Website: walmart
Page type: payment
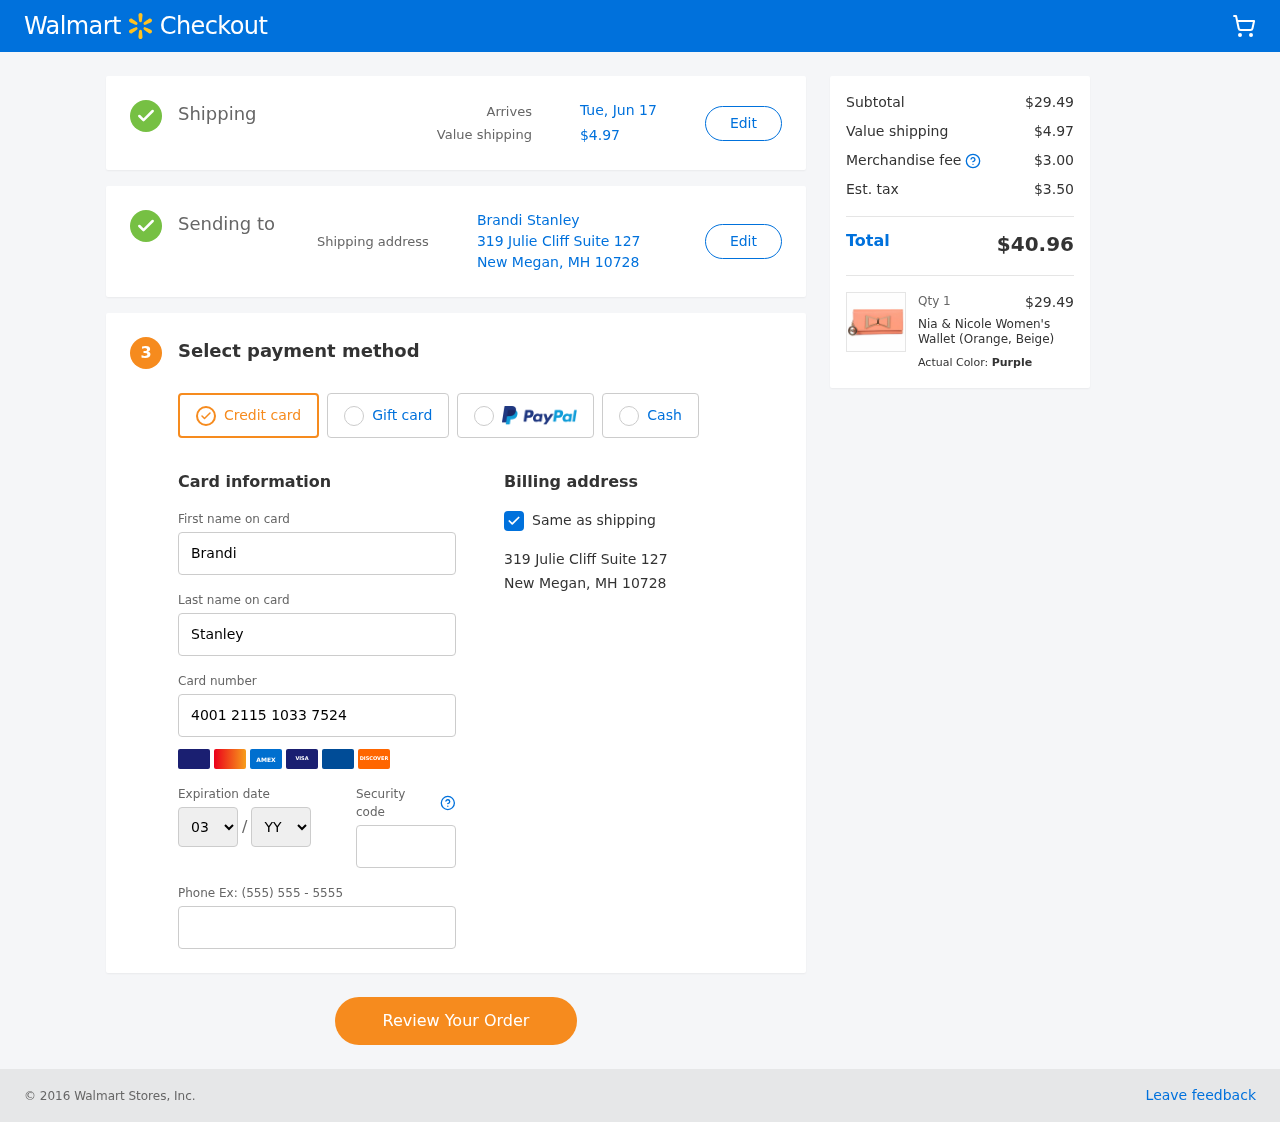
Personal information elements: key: PII_CARD_EXPIRY_MONTH
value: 03
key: PII_CARD_EXPIRY_YEAR
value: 29
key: PII_CITY_STATE_ZIP
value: New Megan, MH 10728
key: PII_FULLNAME
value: Brandi Stanley
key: PII_STREET
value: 319 Julie Cliff Suite 127
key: PII_FIRSTNAME
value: Brandi
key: PII_LASTNAME
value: Stanley
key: PII_CARD_NUMBER
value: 4001 2115 1033 7524
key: PII_CARD_CVV
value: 825
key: PII_PHONE
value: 7922886230
Product elements: key: PRODUCT1_NAME
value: Nia & Nicole Women's Wallet (Orange, Beige)
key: PRODUCT1_PRICE
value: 29.49
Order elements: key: ORDER_DELIVERY_DATE
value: Tue, Jun 17
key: ORDER_SHIPPING_COST
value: $4.97
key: ORDER_SUBTOTAL
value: $29.49
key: ORDER_MERCHANDISE_FEE
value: $3.00
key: ORDER_TAX
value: $3.50
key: ORDER_TOTAL
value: $40.96
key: ORDER_NUM_ITEMS
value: Qty 1